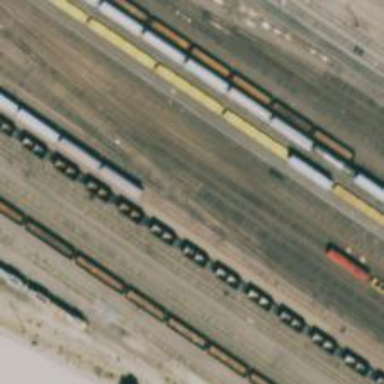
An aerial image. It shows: Railway siding with rails.